Question: This is the expansion diagram of a second-order Rubik's Cube. Given the initial state, you can perform 18 standard operations. Find the minimum number of steps to make the Rubik's Cube reach the restored state. The goal is to restore the cube to its original state, with green on the front face, white on the top, and yellow on the bottom, disregarding isomorphic configurations.
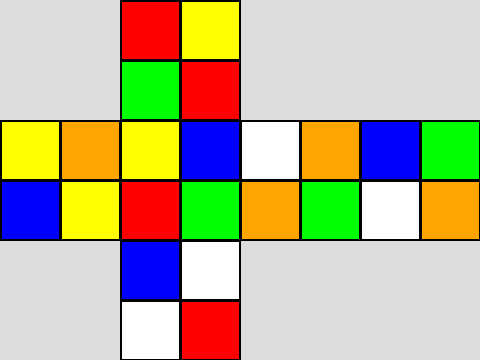
Answer: 5